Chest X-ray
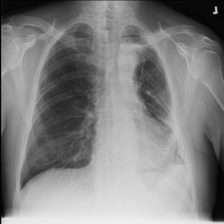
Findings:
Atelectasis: negative
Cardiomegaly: negative
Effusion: negative
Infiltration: negative
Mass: negative
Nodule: negative
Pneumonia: negative
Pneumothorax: negative
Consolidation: negative
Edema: negative
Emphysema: negative
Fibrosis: negative
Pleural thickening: negative
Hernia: negative